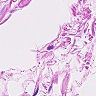
Metastatic tissue present: no